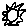
Label: sun